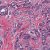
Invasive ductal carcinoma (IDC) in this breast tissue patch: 0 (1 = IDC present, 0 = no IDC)